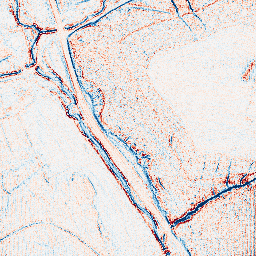
Category: edge_preserving
Decomposition family: anisotropic_diffusion
Decomposition parameters: iterations: 10
kappa: 30
gamma: 0.05
Upsampling method: fft_zeropad
Upsampling parameters: scale: 4
Upsampling scale: 4